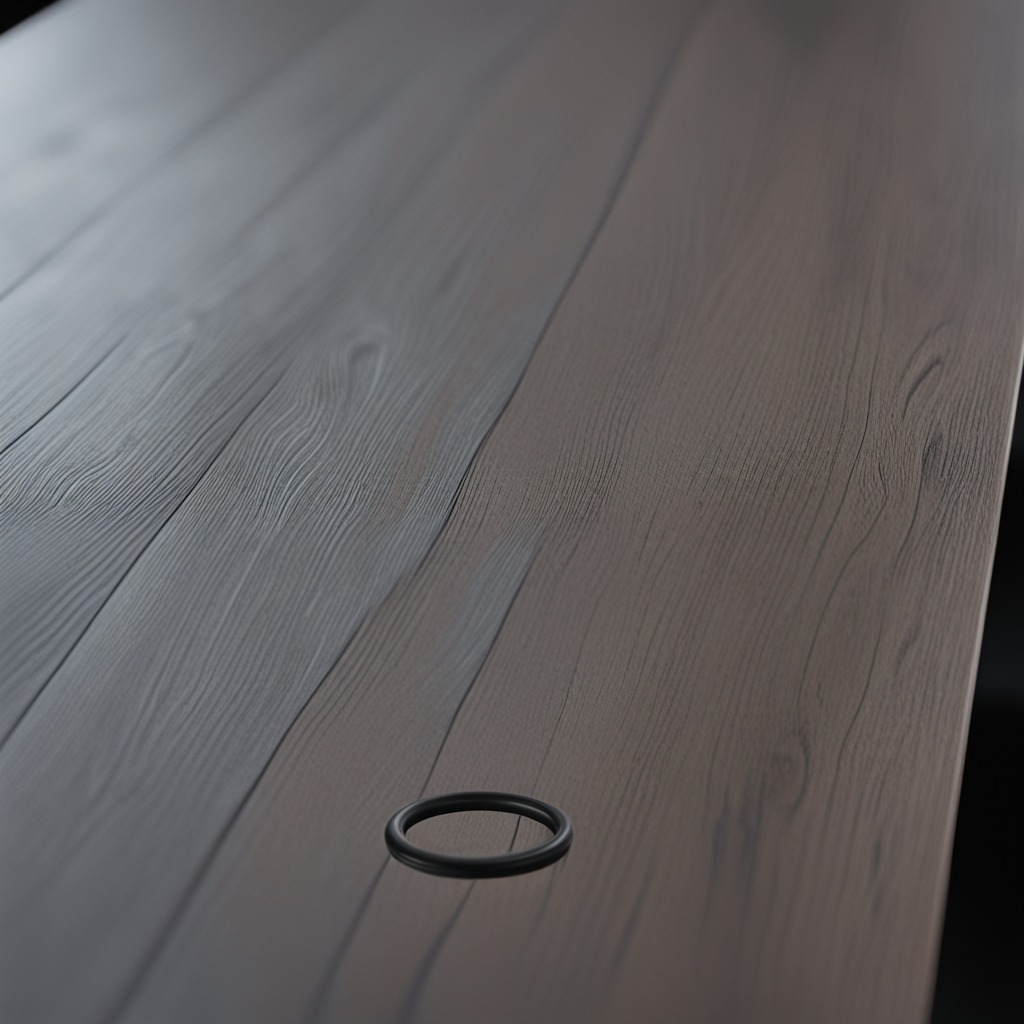
A rubber O-ring lies on a table.